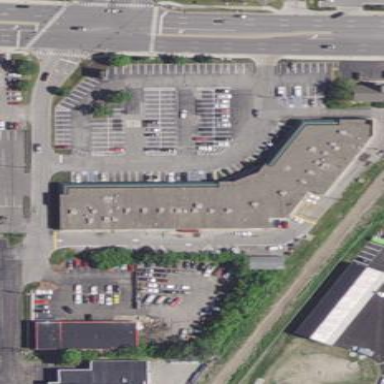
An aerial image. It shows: Retail building.